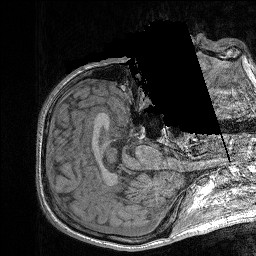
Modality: FLASH
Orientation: axial
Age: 30
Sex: male